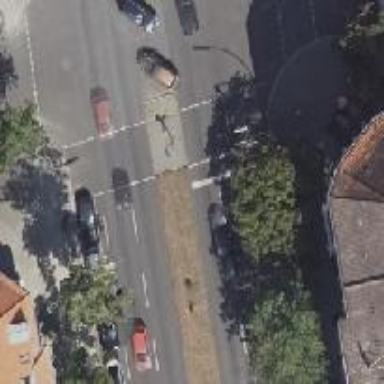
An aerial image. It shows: Footway located on traffic island.